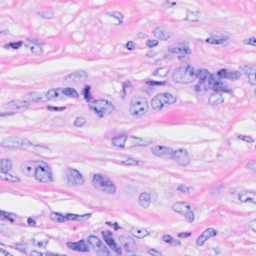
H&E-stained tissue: Breast